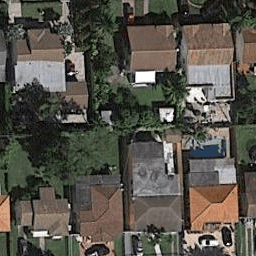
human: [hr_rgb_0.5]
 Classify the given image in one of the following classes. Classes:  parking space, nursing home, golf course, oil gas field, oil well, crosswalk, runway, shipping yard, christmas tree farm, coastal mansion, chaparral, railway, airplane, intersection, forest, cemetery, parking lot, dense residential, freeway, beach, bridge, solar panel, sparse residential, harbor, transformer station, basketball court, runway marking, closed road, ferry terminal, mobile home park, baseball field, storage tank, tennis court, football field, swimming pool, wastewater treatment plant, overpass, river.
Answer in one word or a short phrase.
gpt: dense residential